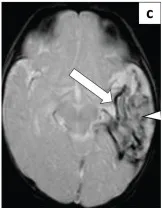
Follow-up axial MRI brain at 6 months of age. Gradient recalled echo (GRE).
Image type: radiology (mri)